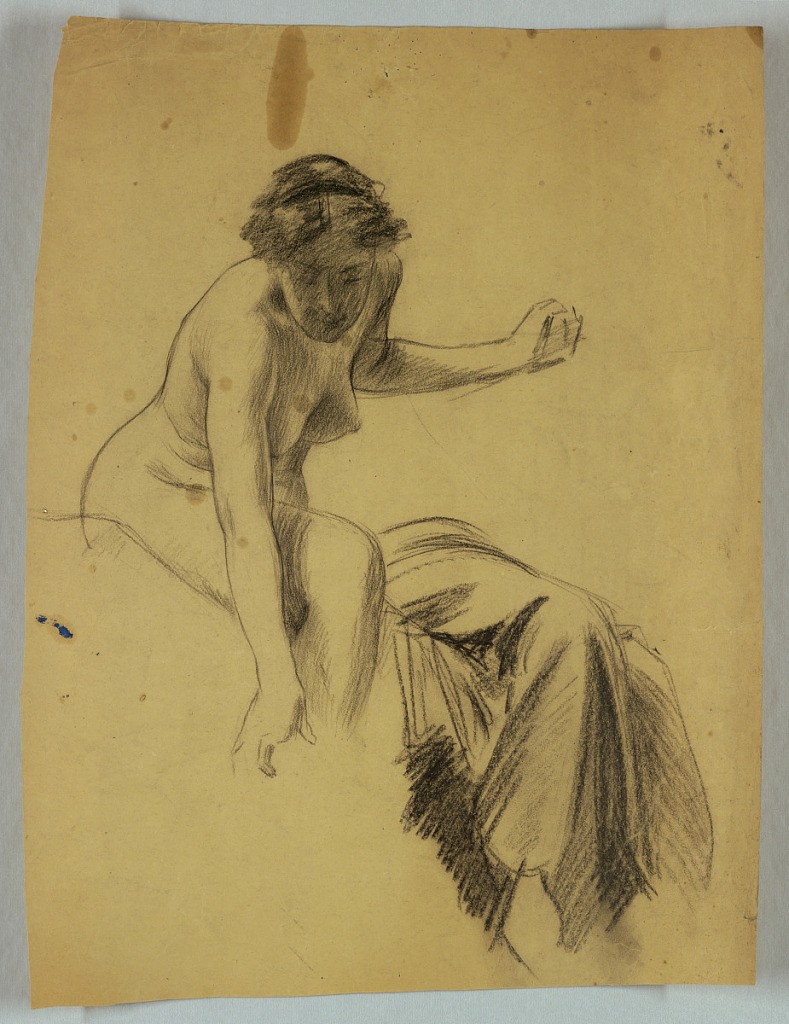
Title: Study of Seated Nude Figure
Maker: Louis Schaettle, American, 1867–1917
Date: ca. 1900
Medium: Charcoal on light brown paper
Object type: Drawing
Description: Seated female nude, right arm reaching downward, left arm extended to the right, head bent forward; study of drapery at right.